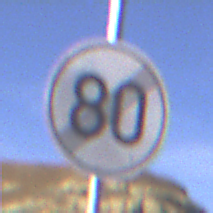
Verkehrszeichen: EndeGeschwindigkeit80
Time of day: Midday
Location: Outdoor (Nature)
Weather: Clear
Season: NotSpecified
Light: Natural